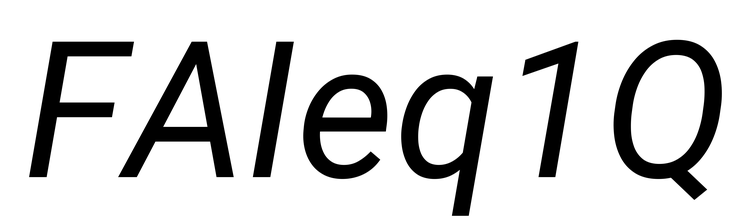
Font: Roboto-Italic_Italic